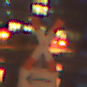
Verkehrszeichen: Andreaskreuz
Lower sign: RichtungsangabeDurchPfeile1
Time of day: Night
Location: Outdoor (Urban)
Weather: PartlyCloudy
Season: NotSpecified
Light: Artificial